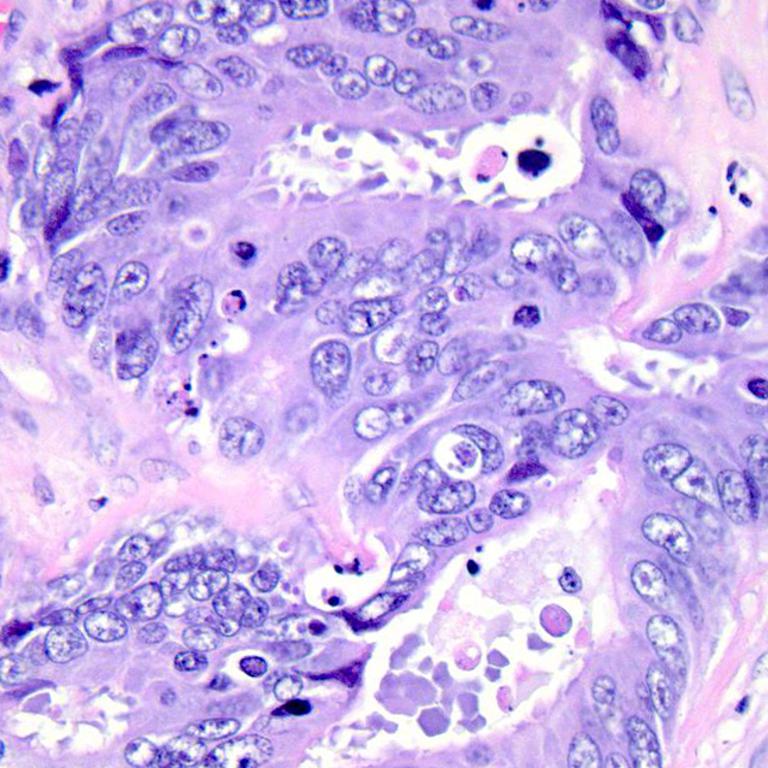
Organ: colon
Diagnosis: adenocarcinomas